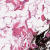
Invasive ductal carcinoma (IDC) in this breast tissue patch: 0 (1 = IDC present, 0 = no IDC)